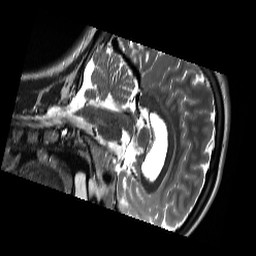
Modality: T2w
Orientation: sagittal
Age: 21
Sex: female